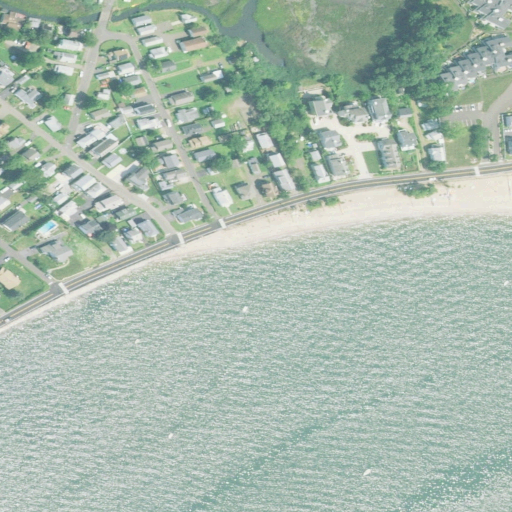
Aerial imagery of beach in Connecticut named Limewood Beach containing open water, medium intensity development, low intensity development, herbaceous wetlands, high intensity development, barren land, open development, and woody wetlands